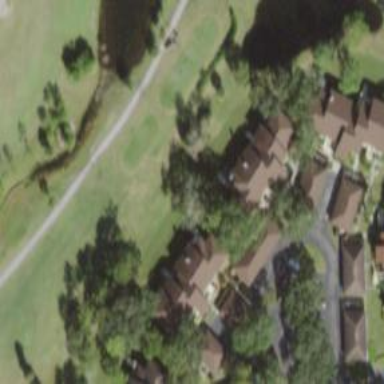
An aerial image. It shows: Grassy area designated as golf tee.